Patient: sex M, age 48
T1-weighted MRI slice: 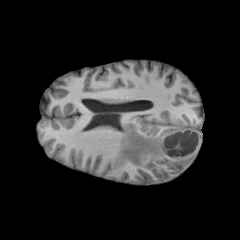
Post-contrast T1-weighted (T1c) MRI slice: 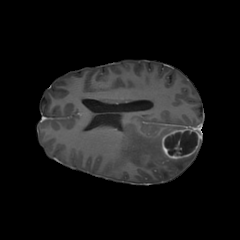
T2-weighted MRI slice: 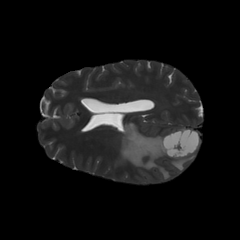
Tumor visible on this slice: yes
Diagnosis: Glioblastoma, IDH-wildtype
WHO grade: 4